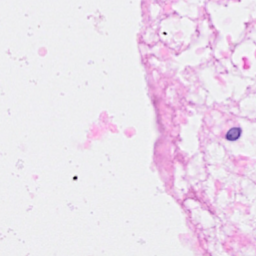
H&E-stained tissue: Breast